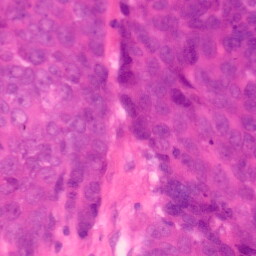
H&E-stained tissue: Colon